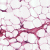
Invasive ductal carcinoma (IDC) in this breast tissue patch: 0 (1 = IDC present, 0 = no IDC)